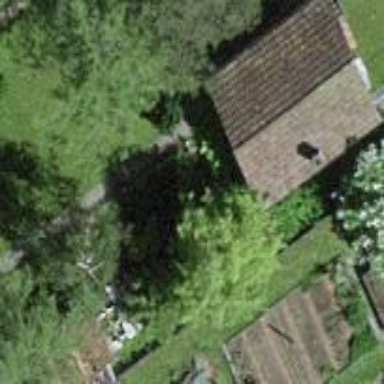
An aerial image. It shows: Allotment house.